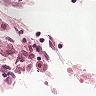
Metastatic tissue present: no